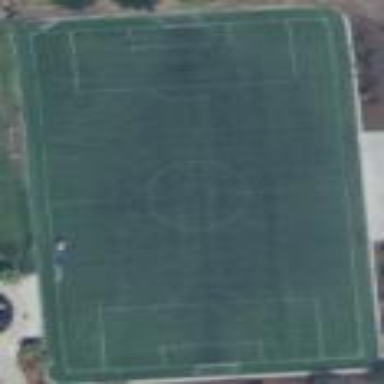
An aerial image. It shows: Soccer pitch with artificial turf designed for leisure and sports activities.